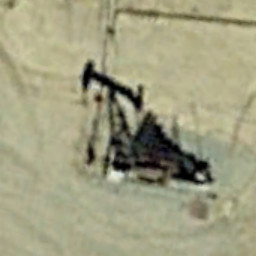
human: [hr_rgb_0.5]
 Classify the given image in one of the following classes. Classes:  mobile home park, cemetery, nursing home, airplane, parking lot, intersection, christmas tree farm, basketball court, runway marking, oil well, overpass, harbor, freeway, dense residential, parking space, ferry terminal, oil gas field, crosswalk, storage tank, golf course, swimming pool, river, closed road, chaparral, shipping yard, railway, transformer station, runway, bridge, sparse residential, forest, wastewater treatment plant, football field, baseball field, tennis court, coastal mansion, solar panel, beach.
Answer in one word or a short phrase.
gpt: oil well